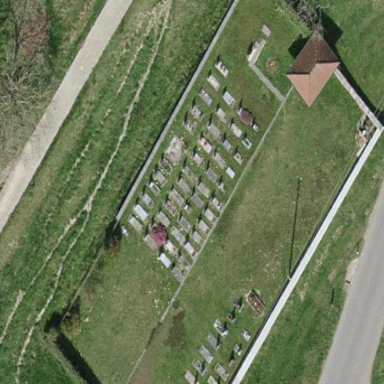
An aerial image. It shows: Cemetery.